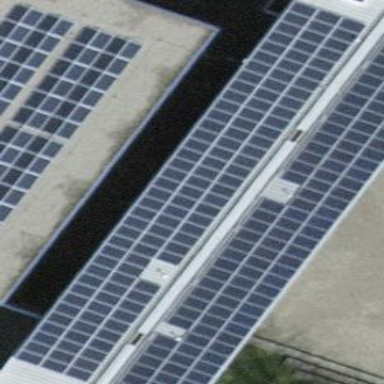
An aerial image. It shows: Solar power generator using photovoltaic panels.